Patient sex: M
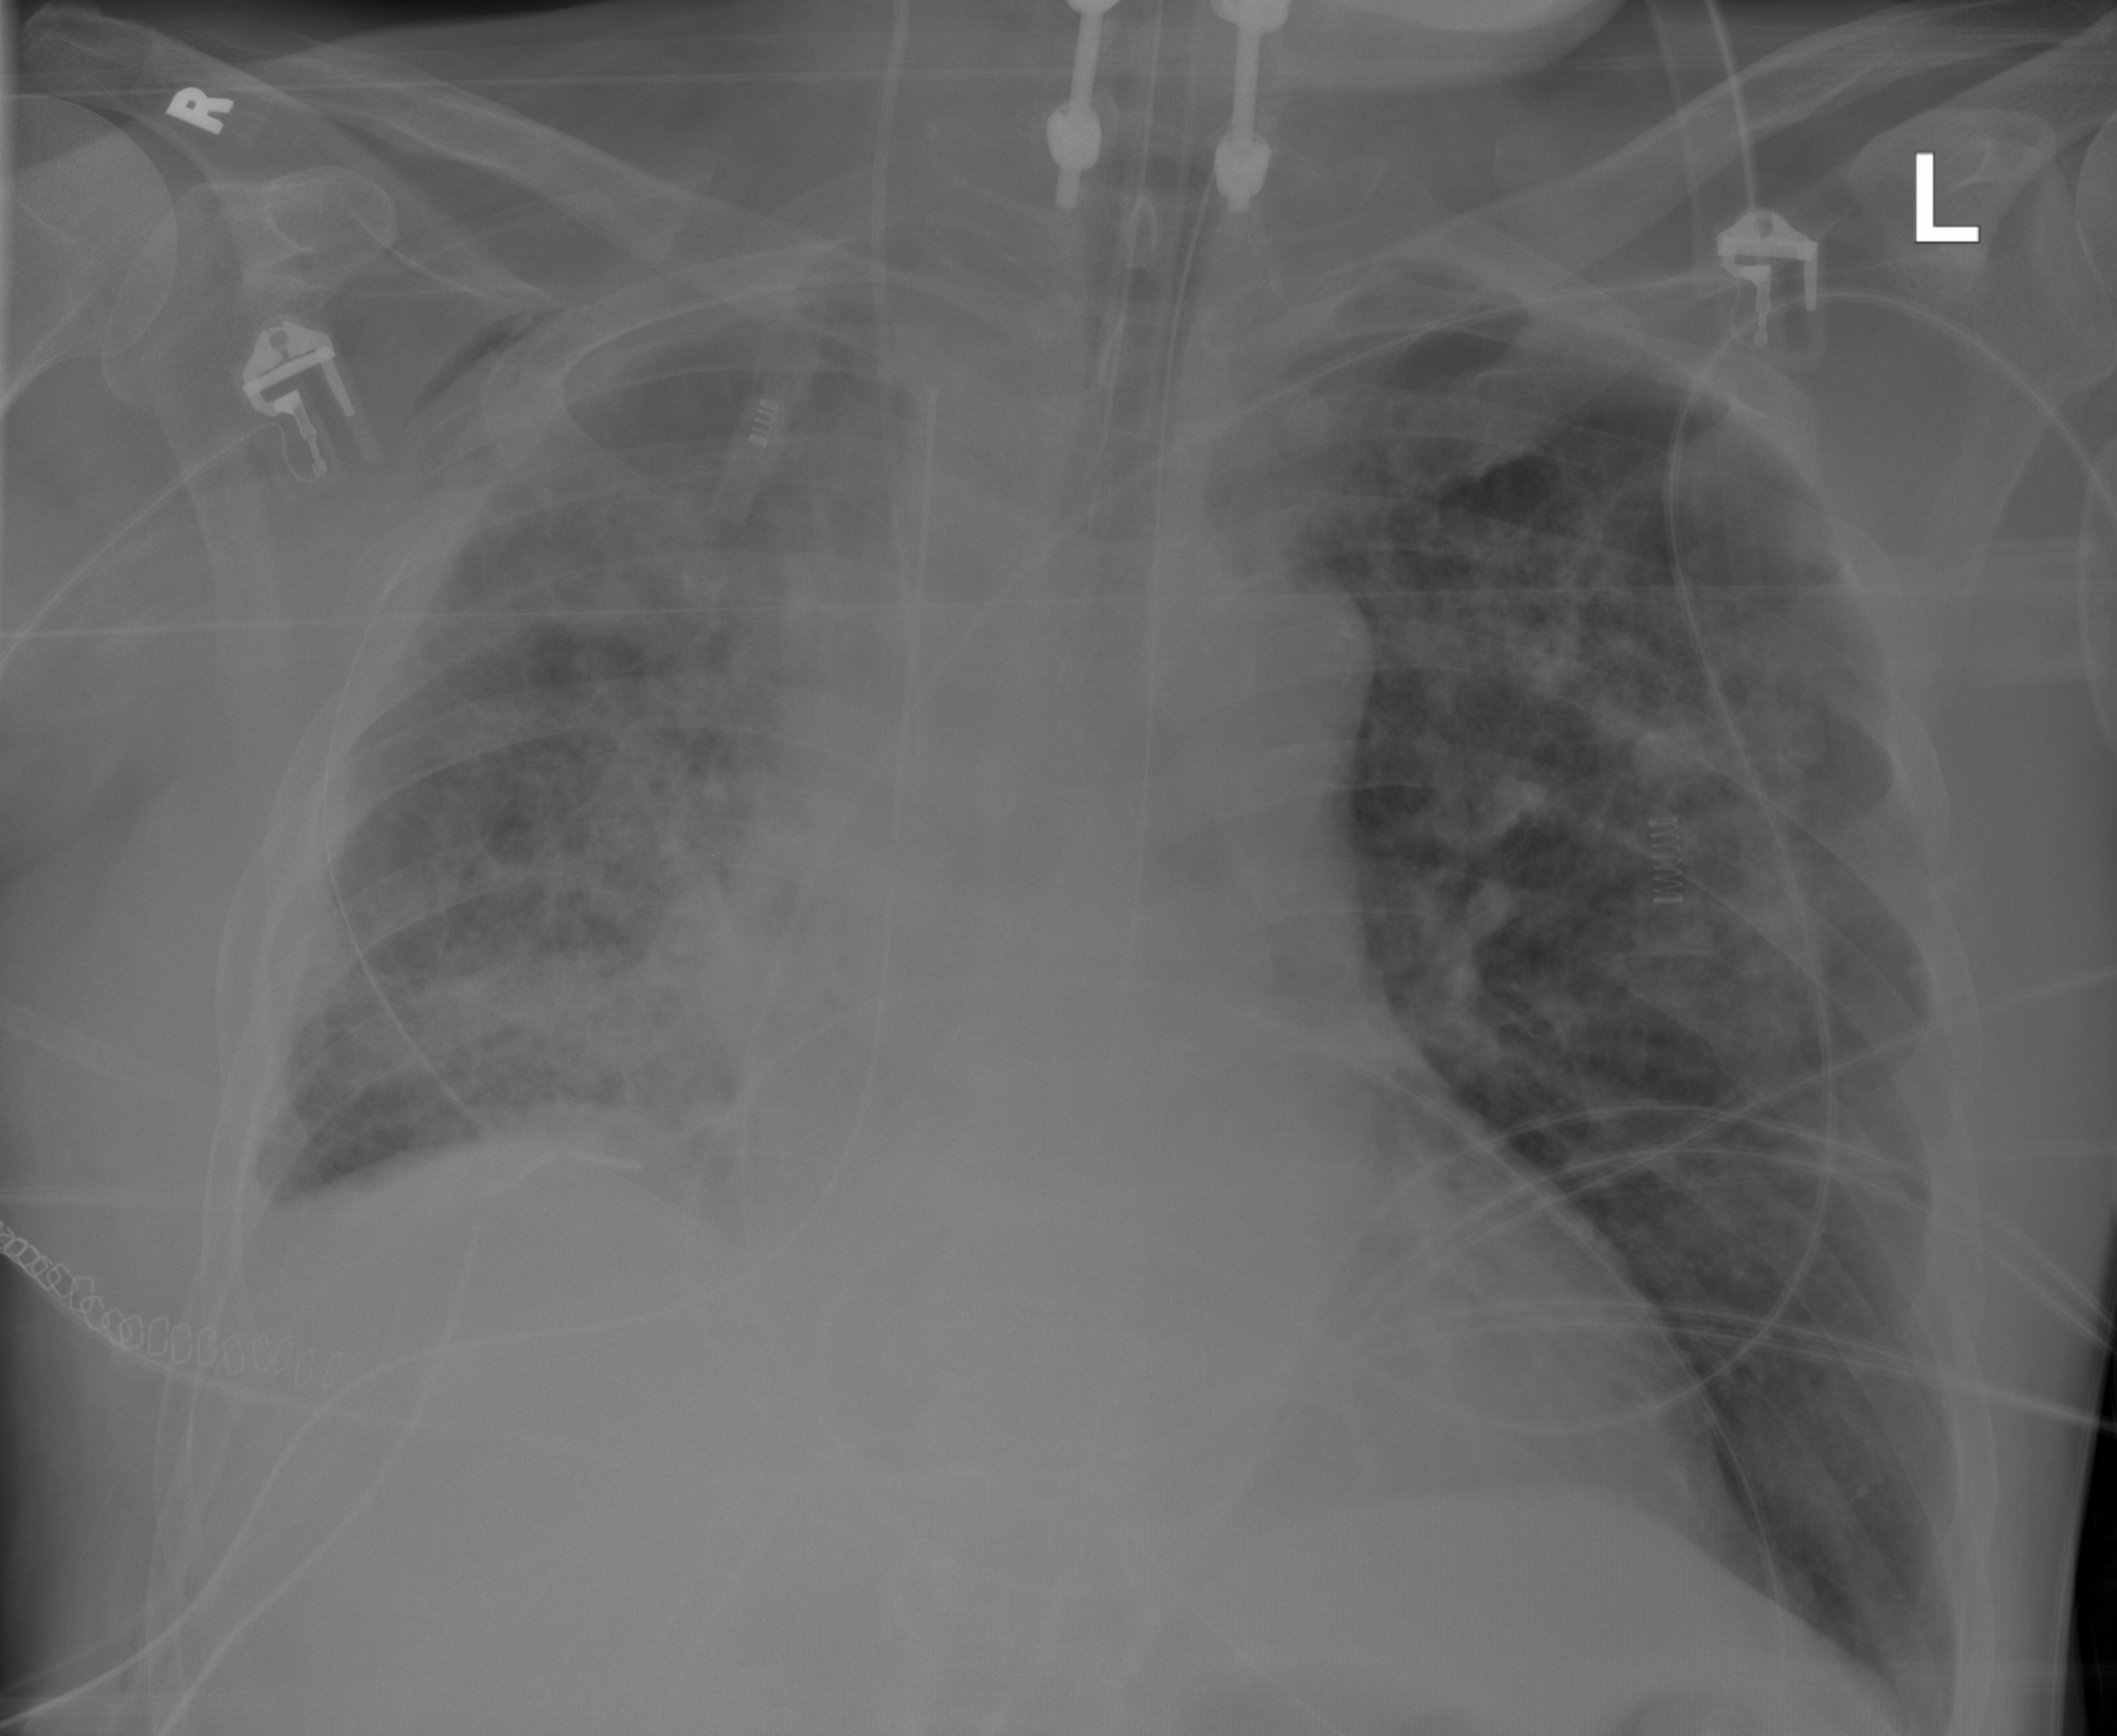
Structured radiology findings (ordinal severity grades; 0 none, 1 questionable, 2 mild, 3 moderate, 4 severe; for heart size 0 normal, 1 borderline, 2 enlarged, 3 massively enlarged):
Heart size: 1
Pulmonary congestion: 0
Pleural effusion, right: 2
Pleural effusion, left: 0
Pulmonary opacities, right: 4
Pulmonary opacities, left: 3
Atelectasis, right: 3
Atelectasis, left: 0